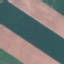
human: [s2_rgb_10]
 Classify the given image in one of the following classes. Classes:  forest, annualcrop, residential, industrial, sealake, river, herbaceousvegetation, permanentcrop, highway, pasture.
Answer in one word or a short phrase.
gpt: AnnualCrop